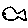
Label: fish